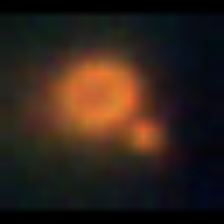
Taxon: NanoPlankton
Group: Other